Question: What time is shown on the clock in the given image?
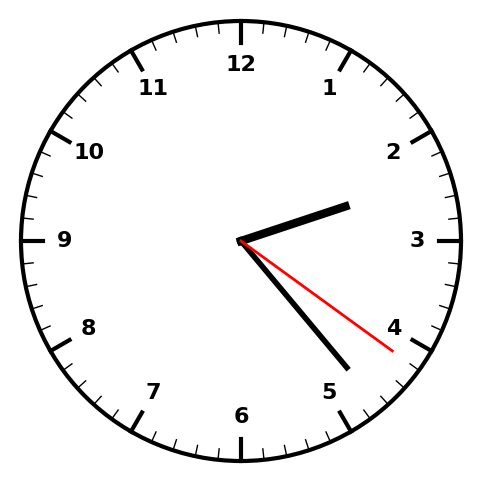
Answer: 02:23:21